Question: Am trying to call a function called "set" using COM interface
am getting the exception
'Exception in thread "main" com.jacob.com.ComFailException: Can't map name to dispid: set'
eventhough when I try to call the function in matlab, it's working okey...
this is the function am using
'''
public void setAttribute(String attribute, int value) {
Variant[] vars = new Variant[3];
vars[0] = new Variant("AttValue");
vars[1] = new Variant(attribute);
vars[2] = new Variant(value);
signalGroup.invoke("set", vars);
}
'''

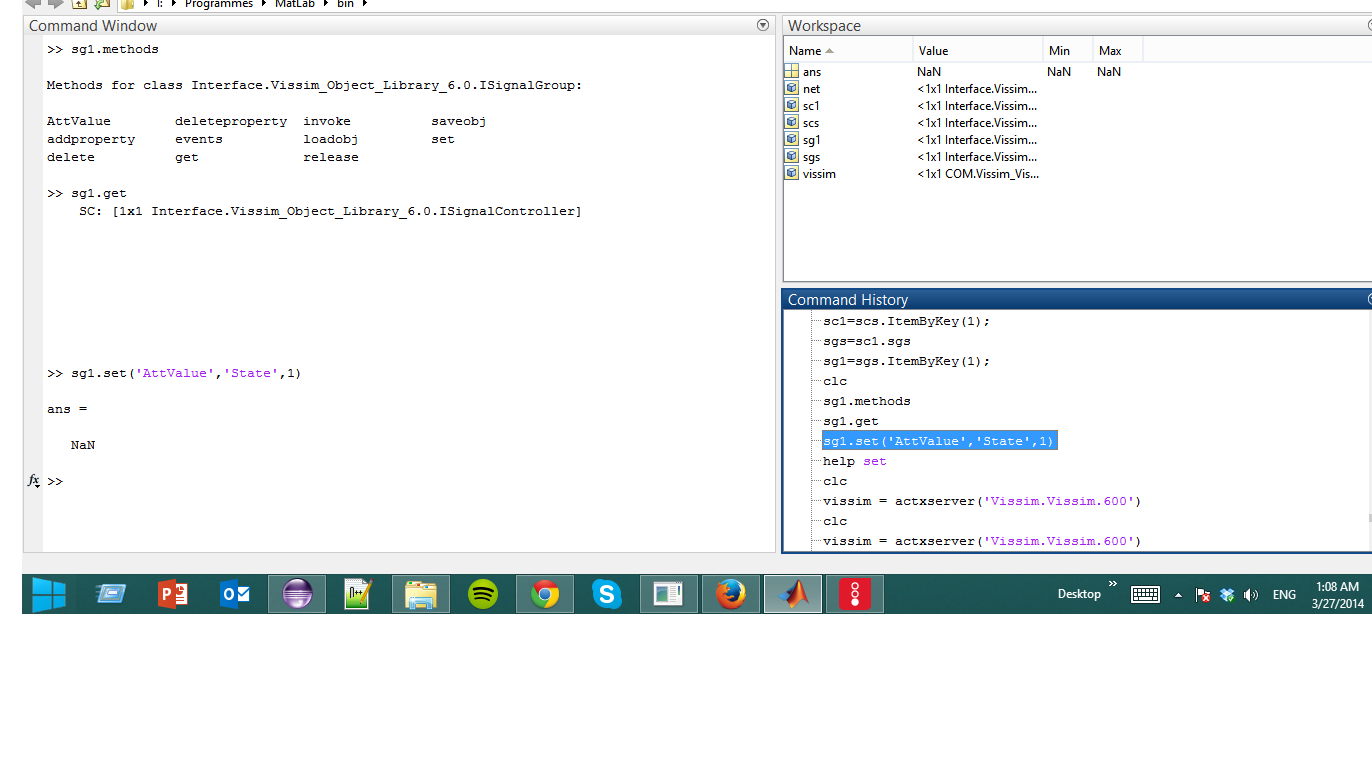
Answer: '''
public void setIndexedAttribute(String attribute, Variant value) {
Variant[] indecies = new Variant[1];
indecies[0] = new Variant(attribute);
setProperty(signalGroup, "AttValue", indecies, value);
}
public void setProperty(Dispatch activex, String attributeName, Variant[] indecies,
Variant value) {
Variant[] variants = new Variant[indecies.length + 1];
for (int i = 0; i < indecies.length; i++) {
variants[i] = indecies[i];
}
variants[variants.length - 1] = value;
Dispatch.invoke(activex, attributeName, Dispatch.Put, variants,new int[variants.length]);
}
'''
example to use it....
'''
sg_1.setIndexedAttribute("State", new Variant(10));
'''